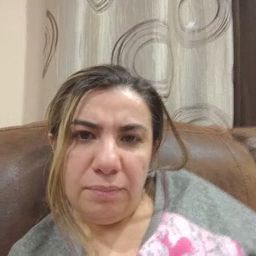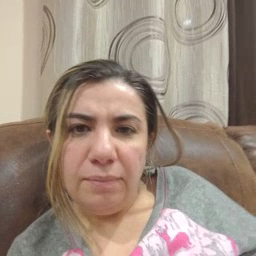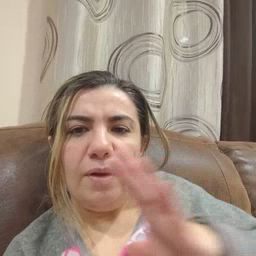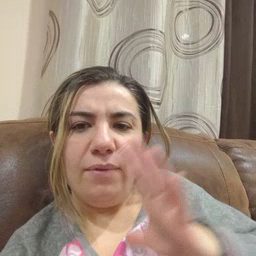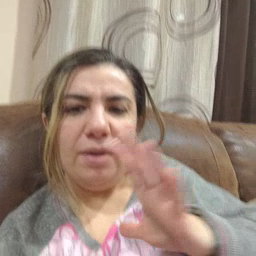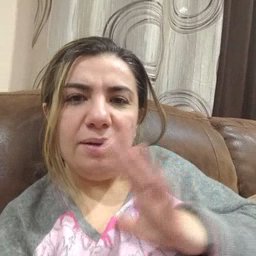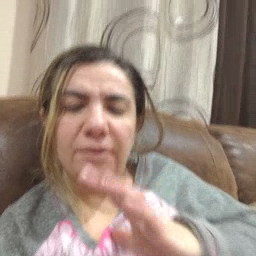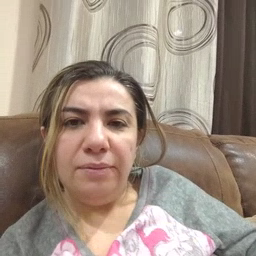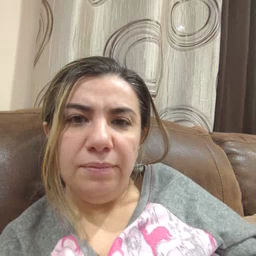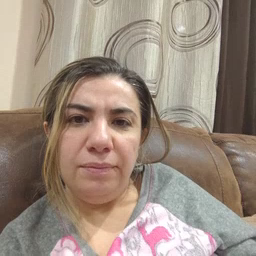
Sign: fine